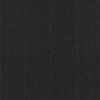
Label: dusty